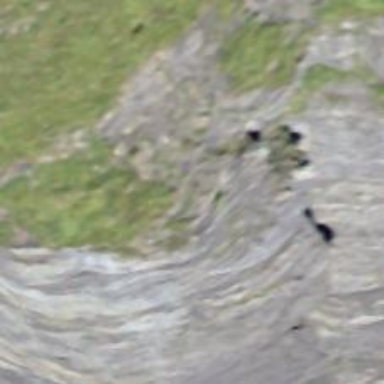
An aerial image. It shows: Natural cliff.